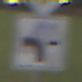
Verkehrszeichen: VerlaufVorfahrtsstrasse6
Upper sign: Vorfahrtsstrasse
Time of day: SunriseSunset
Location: Outdoor (Nature)
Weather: Clear
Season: NotSpecified
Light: Natural